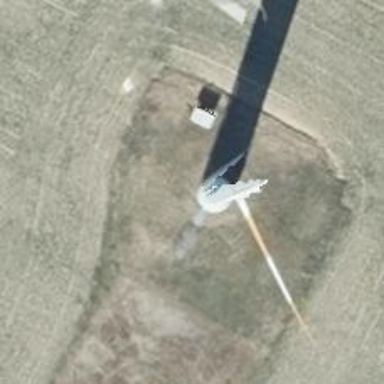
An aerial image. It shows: Wind generator of the horizontal axis type made by Vestas.